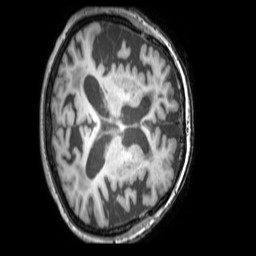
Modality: T1w
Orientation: axial
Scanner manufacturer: philips
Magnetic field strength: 3 T
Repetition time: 0.009887 s
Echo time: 0.004605 s